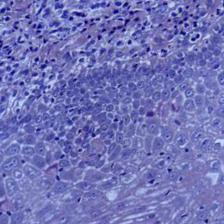
Diagnosis: OSCC